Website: bh-photo
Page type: receipt
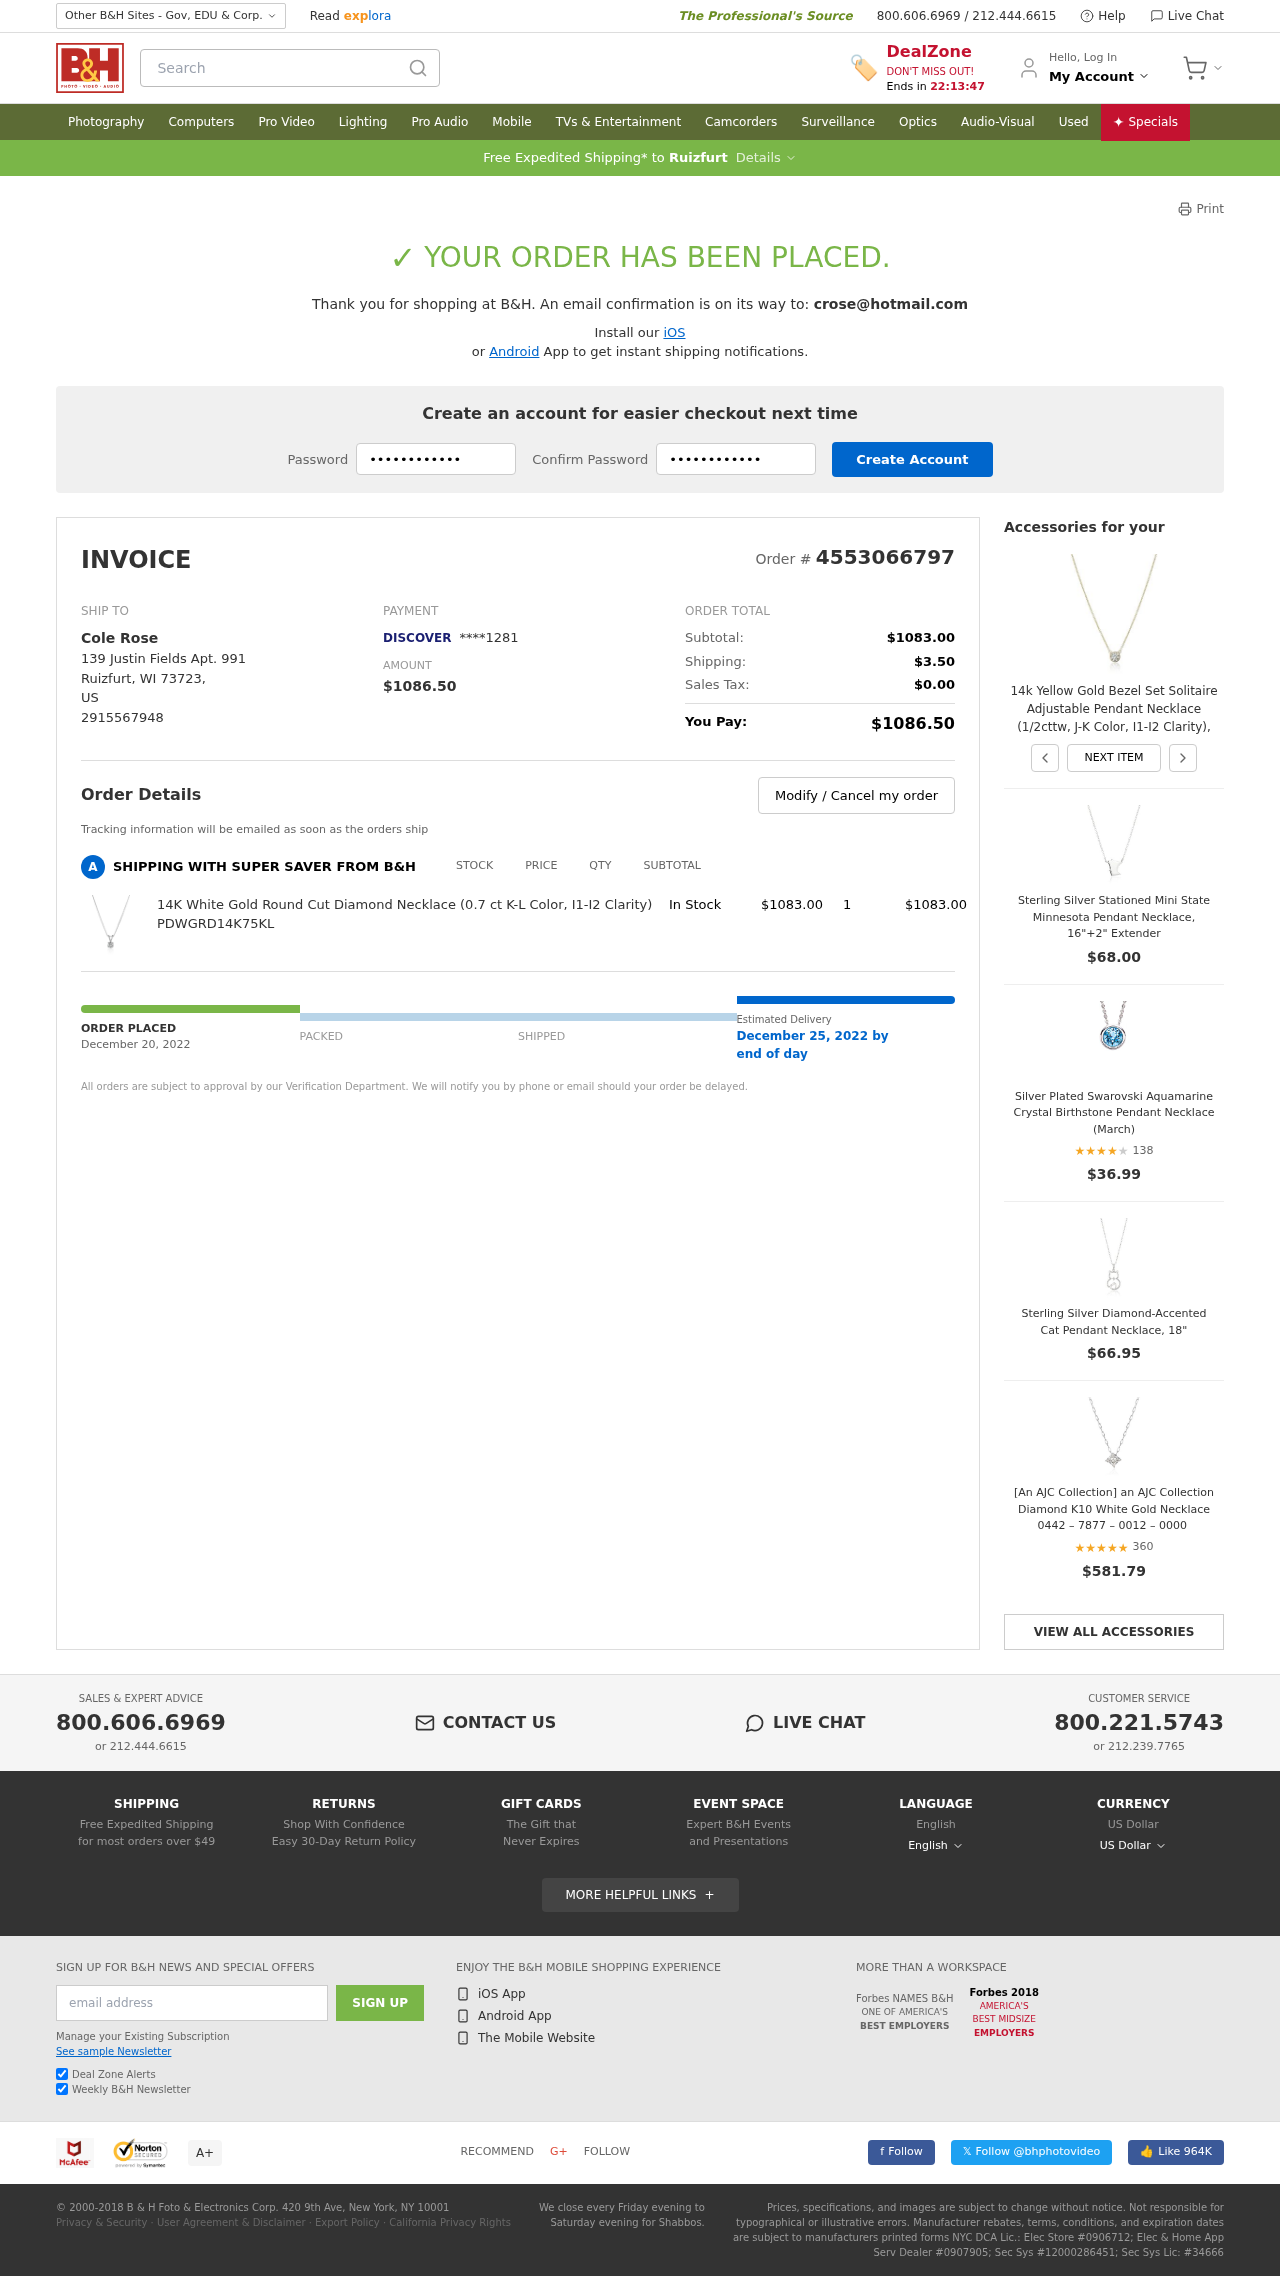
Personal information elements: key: PII_CARD_LAST4
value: ****1281
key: PII_CARD_TYPE
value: DISCOVER
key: PII_CITY
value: Ruizfurt
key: PII_COUNTRY_CODE
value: US
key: PII_EMAIL
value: crose@hotmail.com
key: PII_FULLNAME
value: Cole Rose
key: PII_PHONE
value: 2915567948
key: PII_POSTCODE
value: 73723
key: PII_STATE_ABBR
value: WI
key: PII_STREET
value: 139 Justin Fields Apt. 991
Product elements: key: PRODUCT1_NAME
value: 14K White Gold Round Cut Diamond Necklace (0.7 ct K-L Color, I1-I2 Clarity) PDWGRD14K75KL
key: PRODUCT1_PRICE
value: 1083
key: PRODUCT1_QUANTITY
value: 1
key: PRODUCT2_NAME
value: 14k Yellow Gold Bezel Set Solitaire Adjustable Pendant Necklace (1/2cttw, J-K Color, I1-I2 Clarity),
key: PRODUCT3_NAME
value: Sterling Silver Stationed Mini State Minnesota Pendant Necklace, 16"+2" Extender
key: PRODUCT3_PRICE
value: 68
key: PRODUCT4_NAME
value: Silver Plated Swarovski Aquamarine Crystal Birthstone Pendant Necklace (March)
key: PRODUCT4_NUM_RATINGS
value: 138
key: PRODUCT4_PRICE
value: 36.99
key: PRODUCT4_RATING
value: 3.6
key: PRODUCT5_NAME
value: Sterling Silver Diamond-Accented Cat Pendant Necklace, 18"
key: PRODUCT5_PRICE
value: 66.95
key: PRODUCT6_NAME
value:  [An AJC Collection] an AJC Collection Diamond K10 White Gold Necklace 0442 – 7877 – 0012 – 0000 
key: PRODUCT6_NUM_RATINGS
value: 360
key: PRODUCT6_PRICE
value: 581.79
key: PRODUCT6_RATING
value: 4.7
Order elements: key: ORDER_ID
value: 4553066797
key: ORDER_TOTAL
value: $1086.50
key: ORDER_SUBTOTAL
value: $1083.00
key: ORDER_SHIPPING_COST
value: $3.50
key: ORDER_TAX
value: $0.00
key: ORDER_DATE
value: December 20, 2022
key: ORDER_DELIVERY_DATE
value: December 25, 2022 by
Search elements: key: HEADER_SEARCH
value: Search